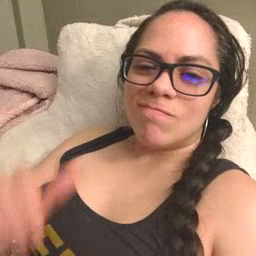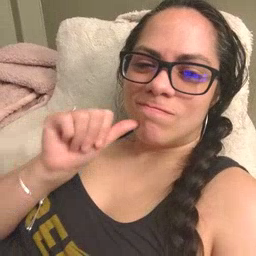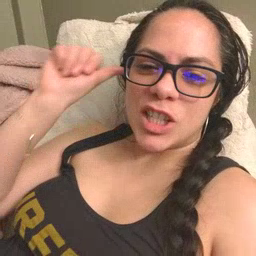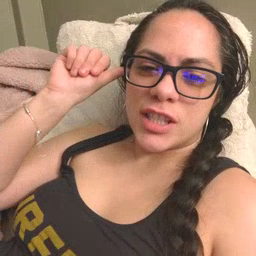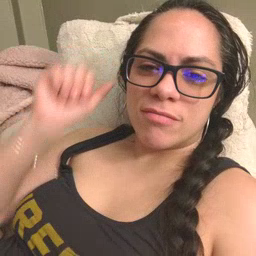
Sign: yesterday